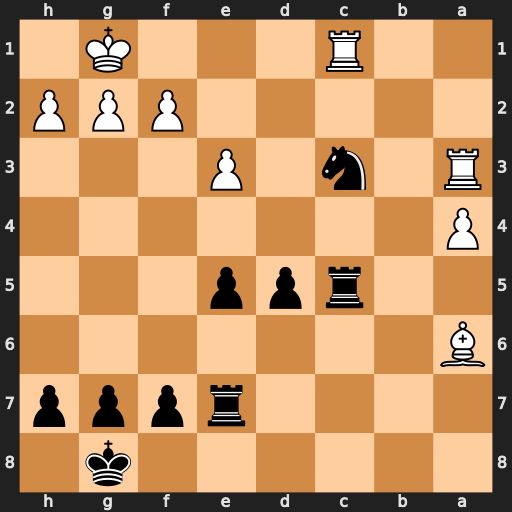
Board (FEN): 6k1/4rppp/B7/2rpp3/P7/R1n1P3/5PPP/2R3K1
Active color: b
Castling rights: -
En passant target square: -
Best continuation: Ne2+ Bxe2 Rxc1+